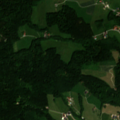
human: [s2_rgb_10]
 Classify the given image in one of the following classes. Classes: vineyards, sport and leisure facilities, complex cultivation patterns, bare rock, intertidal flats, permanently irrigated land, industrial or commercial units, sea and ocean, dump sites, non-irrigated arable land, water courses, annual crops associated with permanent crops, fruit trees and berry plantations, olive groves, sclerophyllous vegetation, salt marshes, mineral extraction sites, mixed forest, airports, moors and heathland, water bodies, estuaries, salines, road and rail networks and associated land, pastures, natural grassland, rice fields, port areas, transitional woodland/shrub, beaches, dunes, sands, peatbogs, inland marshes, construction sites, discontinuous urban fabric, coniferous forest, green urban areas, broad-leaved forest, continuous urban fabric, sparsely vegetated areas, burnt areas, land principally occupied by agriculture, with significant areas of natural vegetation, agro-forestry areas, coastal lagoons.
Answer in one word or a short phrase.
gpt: pastures, coniferous forest, mixed forest